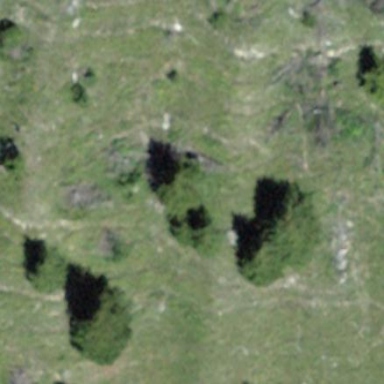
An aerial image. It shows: Forest area.